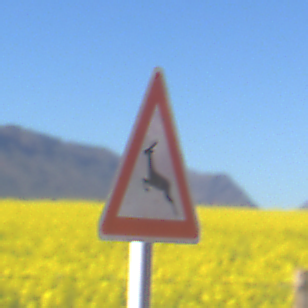
Verkehrszeichen: WildwechselRechts
Umgebung: Outdoor, RoadRail
Tageszeit: MorningAfternoon
Wetter: Clear
Licht: Natural
Jahreszeit: NotSpecified
Kontrast: HighContrast